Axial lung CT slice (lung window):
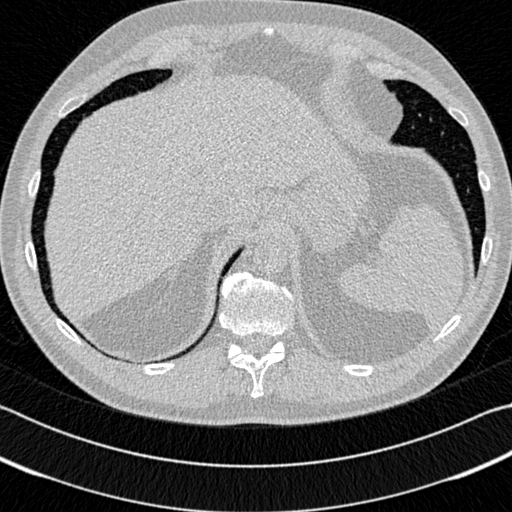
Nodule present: no